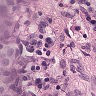
Metastatic tissue present: yes